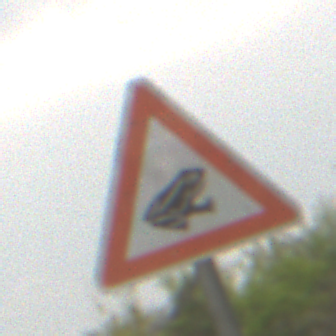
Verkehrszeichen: AmphibienwanderungLinks
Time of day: MorningAfternoon
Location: Outdoor (Nature)
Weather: Overcast
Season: NotSpecified
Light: Natural